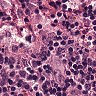
Metastatic tissue present: no